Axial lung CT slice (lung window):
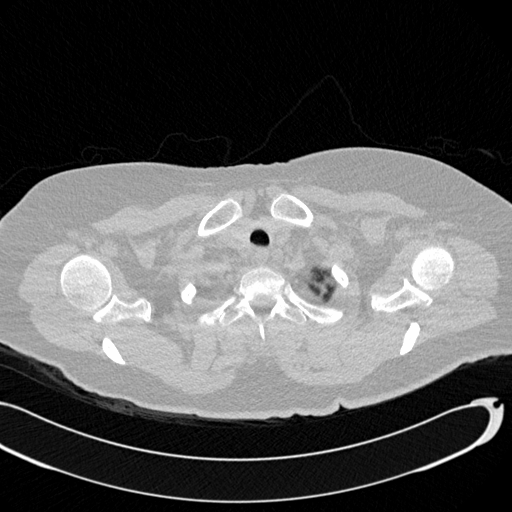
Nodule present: no